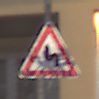
Verkehrszeichen: DoppelkurveZunaechstLinks
Umgebung: Outdoor, Urban
Tageszeit: Night
Wetter: Overcast
Licht: Artificial
Jahreszeit: Winter
Kontrast: MediumContrast